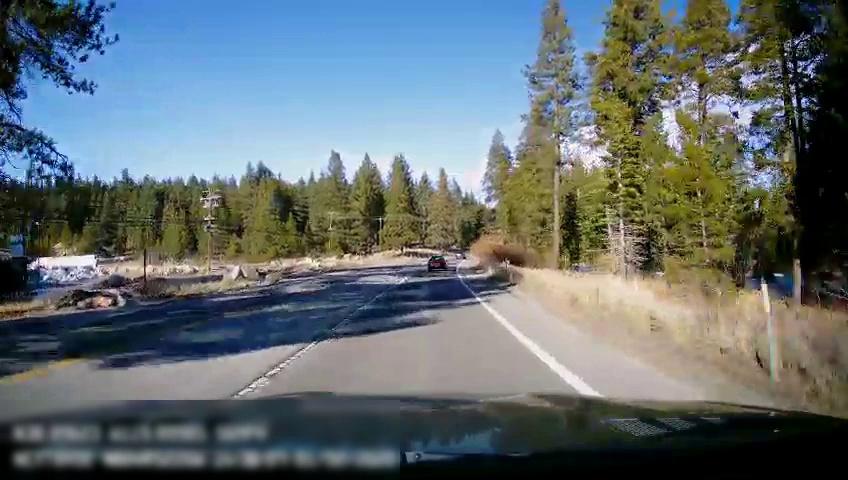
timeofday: Day
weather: Sunny
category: Drivable Space
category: Vehicles | Car
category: Lanes | Opposite Lane
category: Lanes | Current Lane
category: Lanes | Current Lane